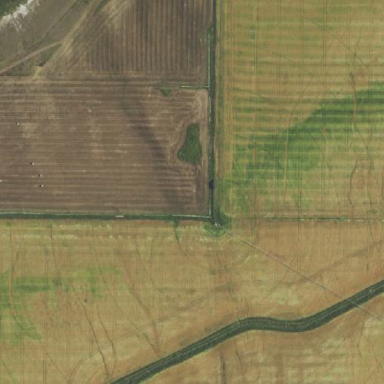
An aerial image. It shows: Farmland with pivot irrigation system.